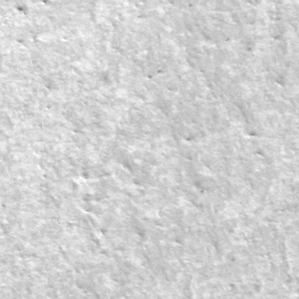
Label: frost